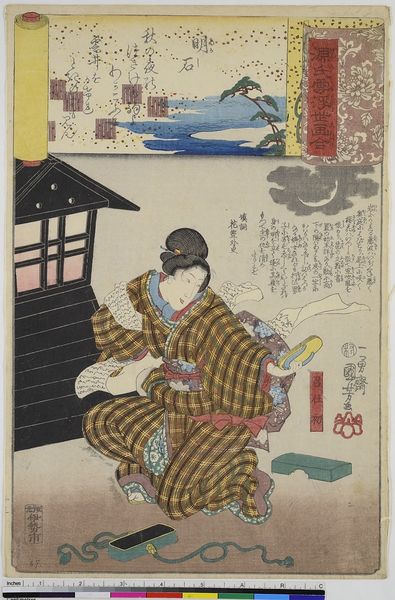
Titel: Akashi, Blatt 13 aus der Serie: Genji Wolken zusammen mit Ukiyo-e
Künstler: Utagawa Kuniyoshi
Standort: Hamburg
Institution: Museum für Kunst und Gewerbe Hamburg
Schlagwörter: figur, person, holzschnitt, schuhe, sandalen, gestalt, druckgraphik, druckgrafik, literatur, zeit, farbholzschnitt, edo, charaktere, reproduktionen, druckerzeugnisse, lit, literarische, genji